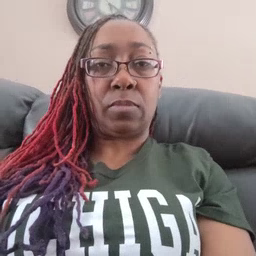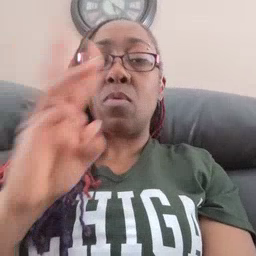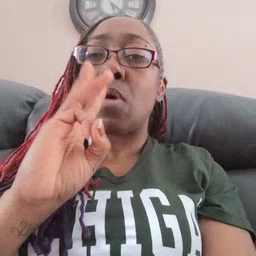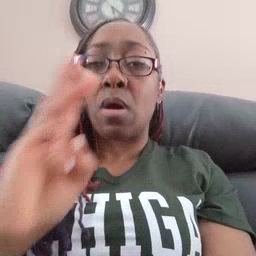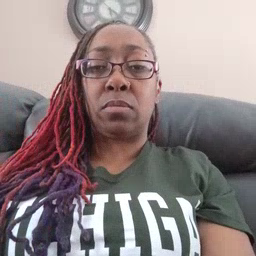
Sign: water